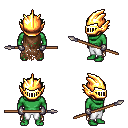
a pixel art fantasy rpg character, male body template, orc, green skin, brown tattered cape, white pants, gray plain hairstyle, gold helm, metal gloves, spear, four views (front, back, left, right), 2x2 character sprite sheet, small pixel art, hard edges, no anti-aliasing